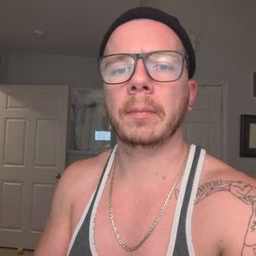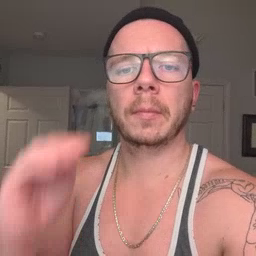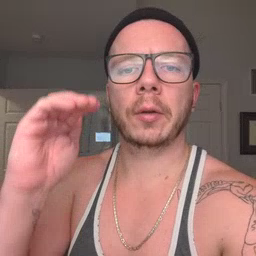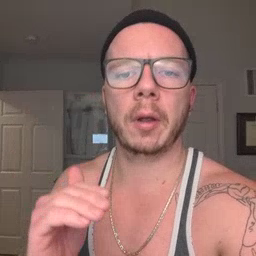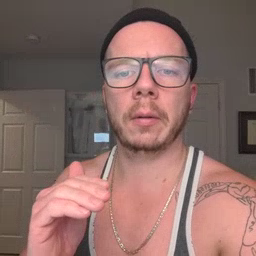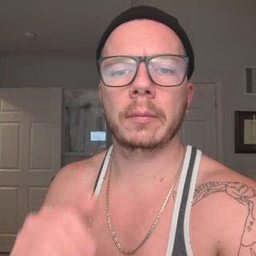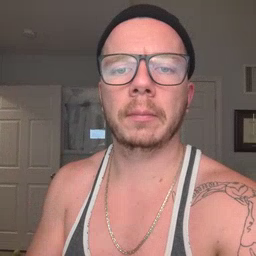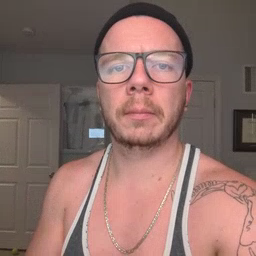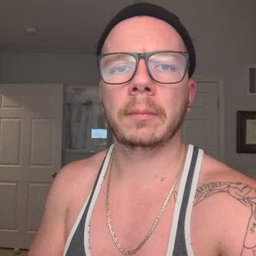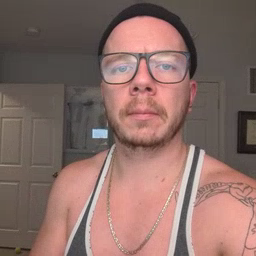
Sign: child